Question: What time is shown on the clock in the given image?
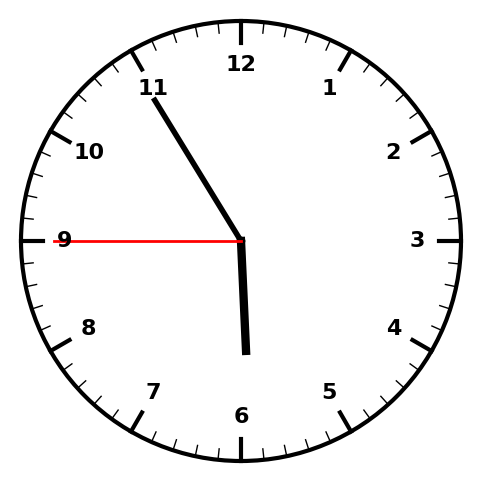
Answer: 05:54:45